Field crop: maize
Growth stage: 2
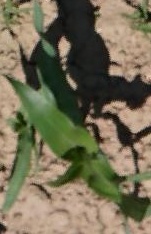
Species: maize